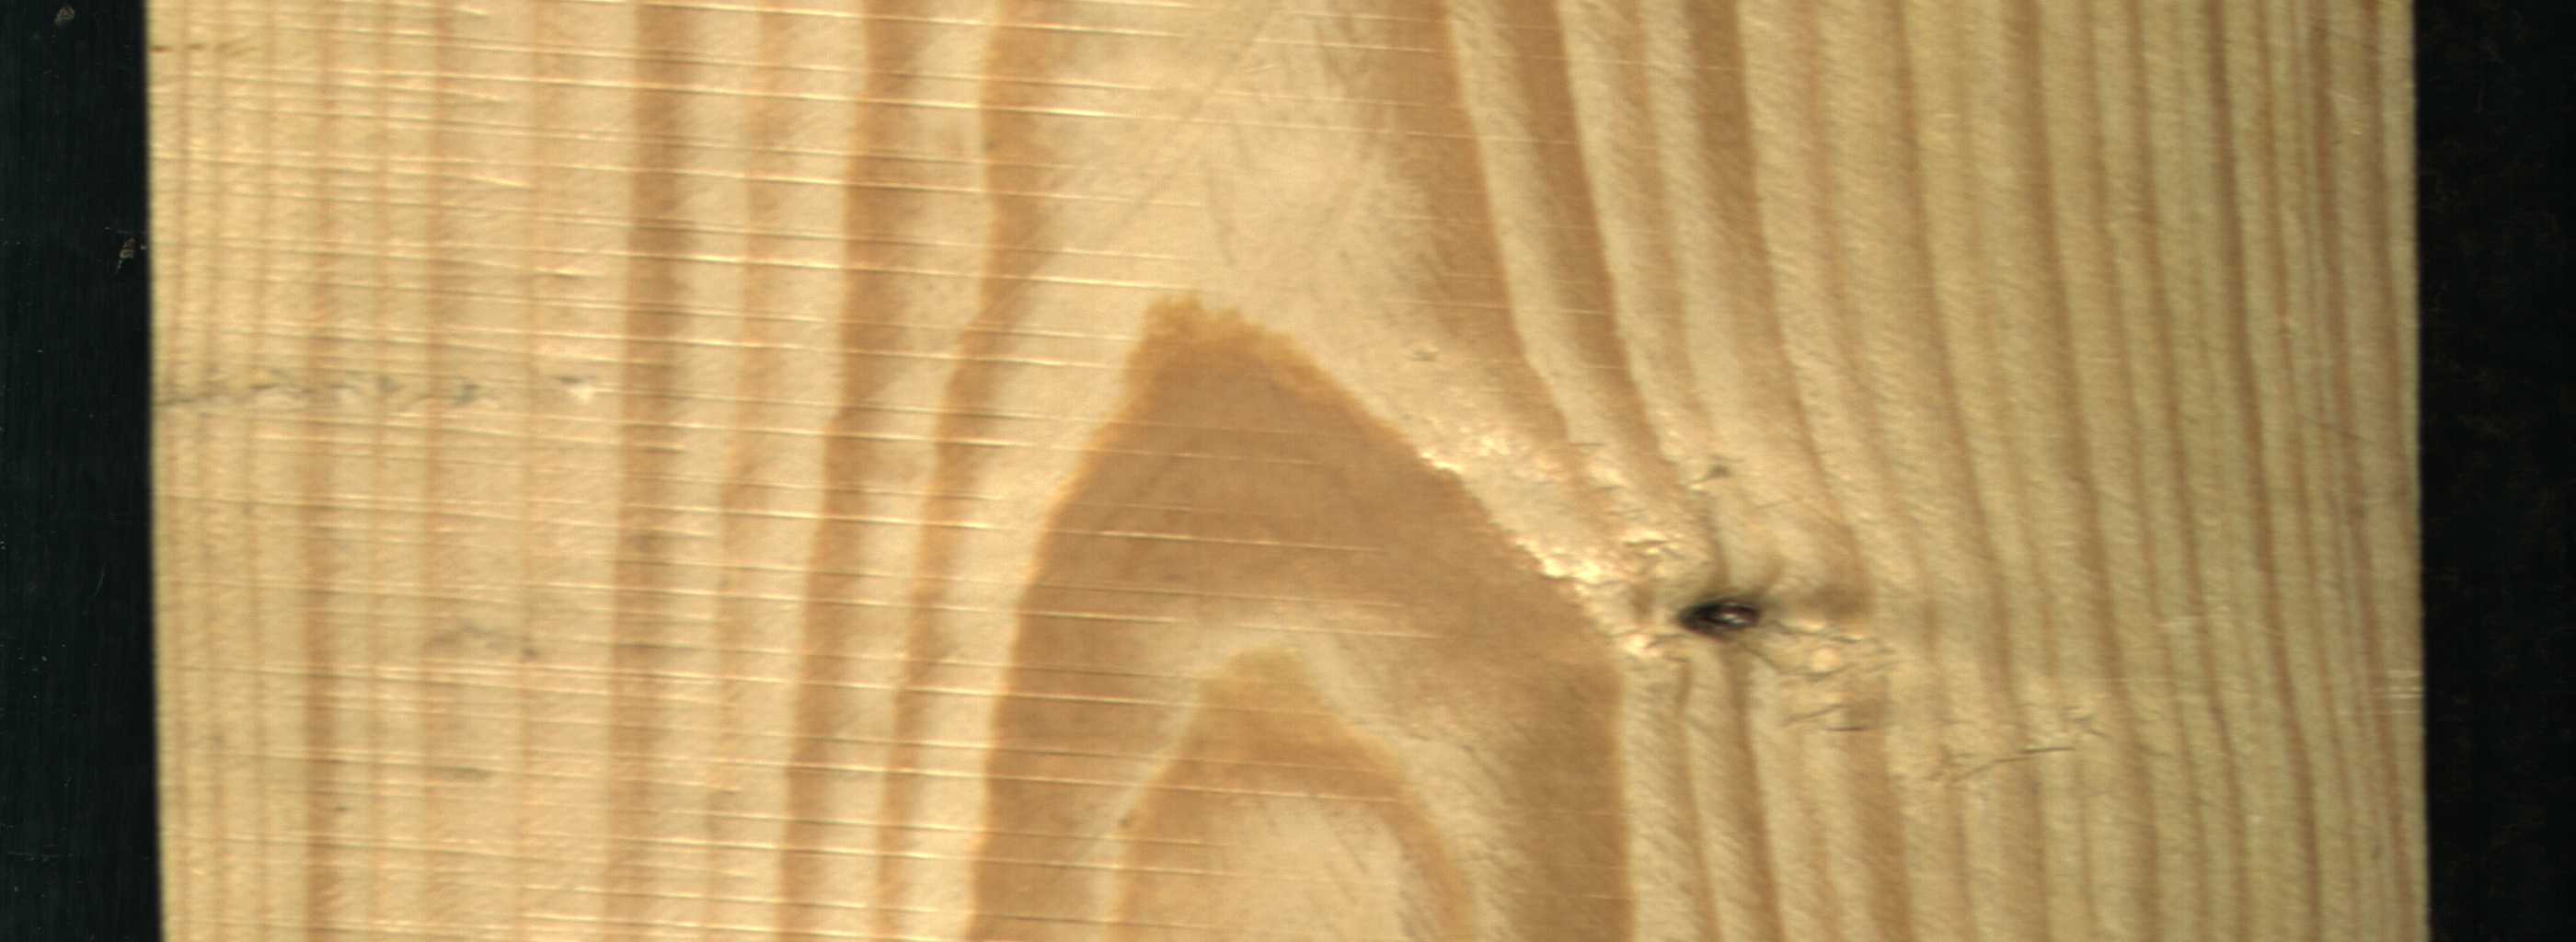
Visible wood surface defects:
Dead_Knot